Interaction volume radius: 10 \u00c5
Interaction volume height: 30 \u00c5
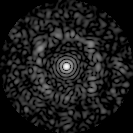
Disorder parameter: 0.7768